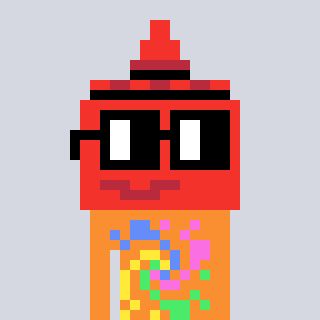
a pixel art character with square black glasses, a ketchup-shaped head and a orange-colored body on a cool background